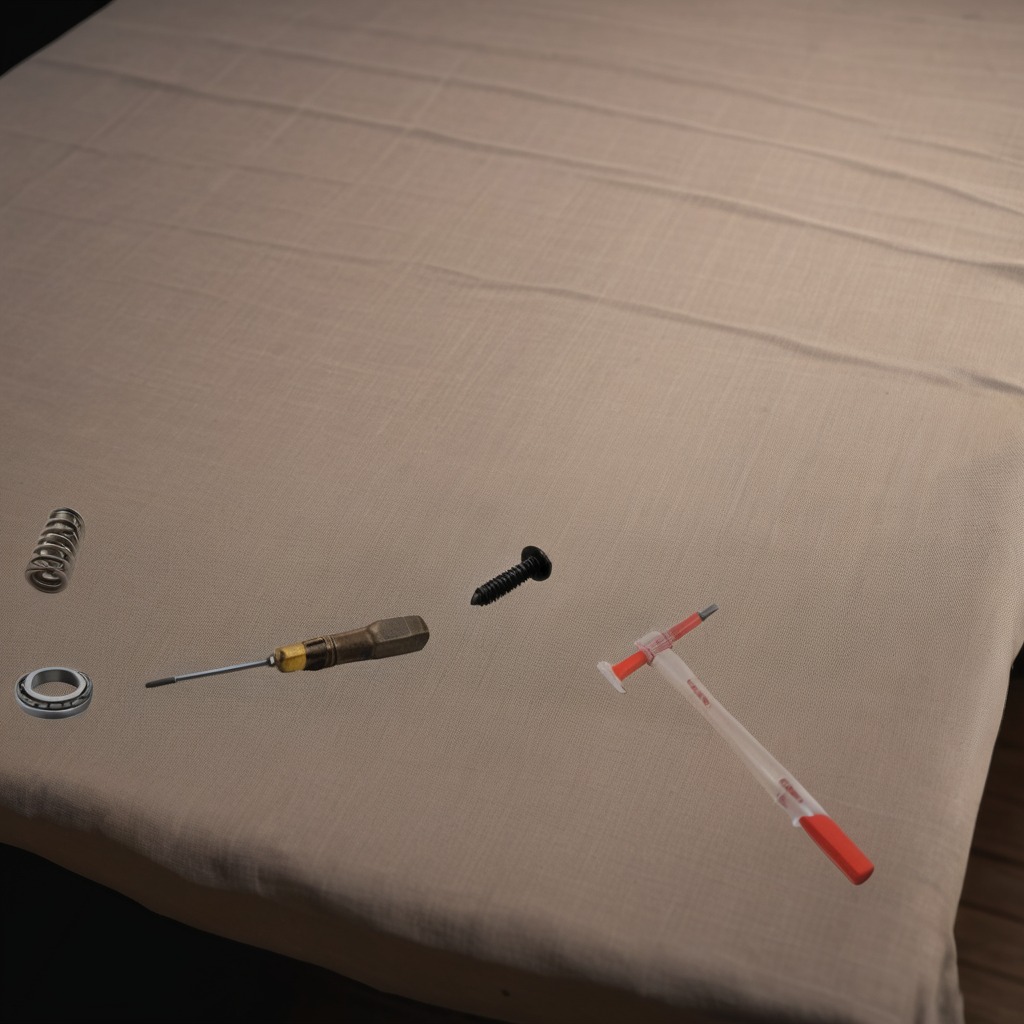
A ball bearing, a hammer, a metal machine screw, a coiled metal spring, and a screwdriver are lying on the wooden table.